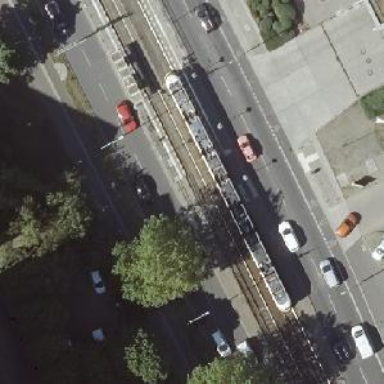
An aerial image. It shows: Tram stop position for public transport.